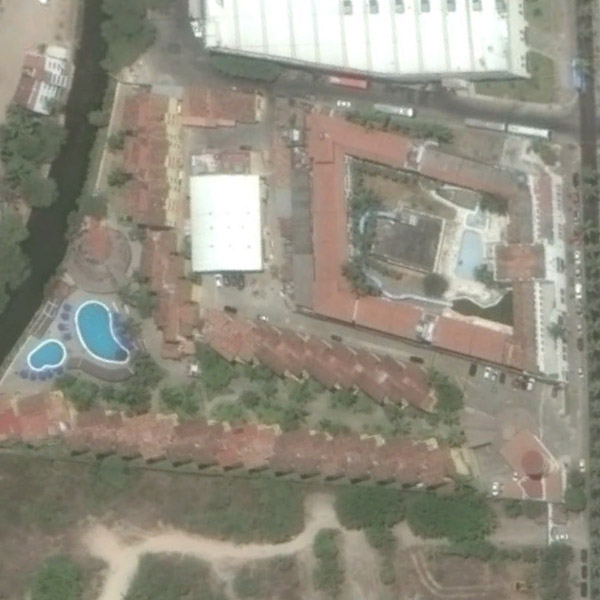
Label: Resort